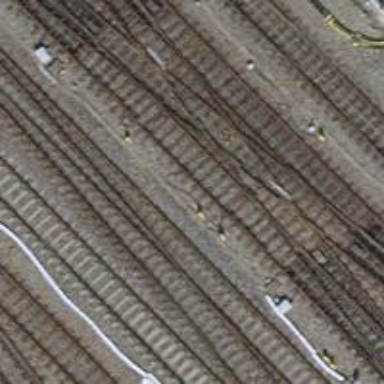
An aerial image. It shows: Single-track electrified railway siding with contact line.